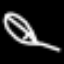
Label: leaf